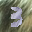
Label: 3